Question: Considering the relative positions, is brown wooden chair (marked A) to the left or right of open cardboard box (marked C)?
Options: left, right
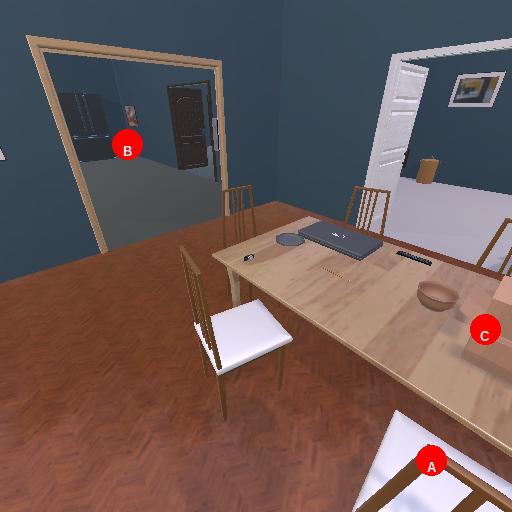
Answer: left